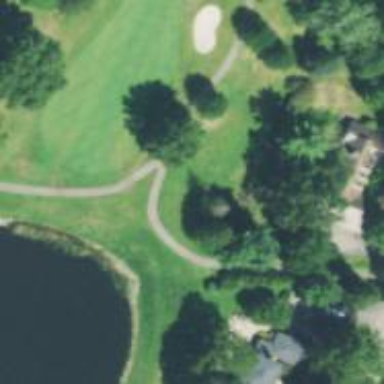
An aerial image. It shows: Footway that doubles as golf path.